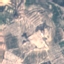
Land use / land cover class: PermanentCrop